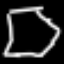
Label: octagon